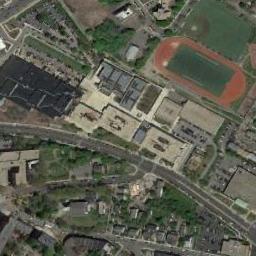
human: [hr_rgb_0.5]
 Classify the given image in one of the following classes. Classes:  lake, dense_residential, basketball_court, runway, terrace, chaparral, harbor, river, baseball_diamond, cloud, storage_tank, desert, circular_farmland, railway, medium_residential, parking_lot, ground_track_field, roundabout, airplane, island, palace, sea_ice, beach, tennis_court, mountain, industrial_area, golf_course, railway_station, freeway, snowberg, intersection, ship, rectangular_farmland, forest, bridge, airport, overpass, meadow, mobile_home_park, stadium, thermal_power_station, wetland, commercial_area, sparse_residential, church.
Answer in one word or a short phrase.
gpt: ground_track_field